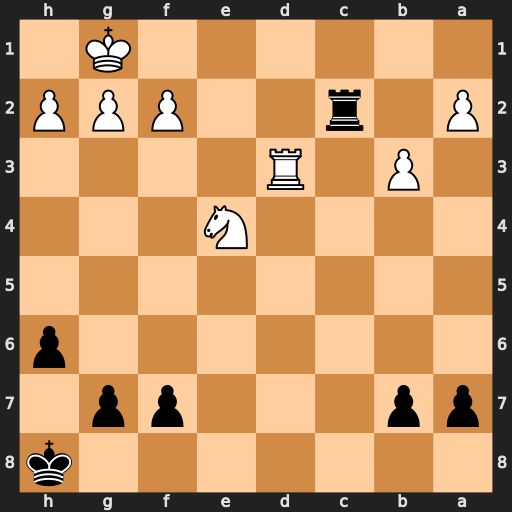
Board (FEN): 7k/pp3pp1/7p/8/4N3/1P1R4/P1r2PPP/6K1
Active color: b
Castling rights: -
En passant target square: -
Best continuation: Rc1+ Rd1 Rxd1#